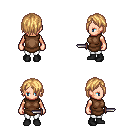
a pixel art fantasy rpg character, female body template, human, light skin, brown tunic, white pants, light blonde bangs hairstyle, black shoes, dagger, four views (front, back, left, right), 2x2 character sprite sheet, small pixel art, hard edges, no anti-aliasing